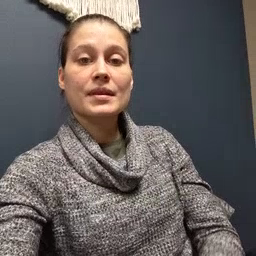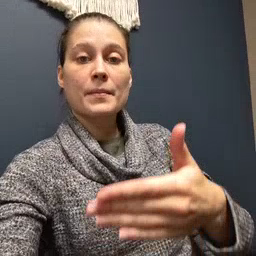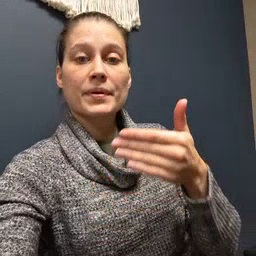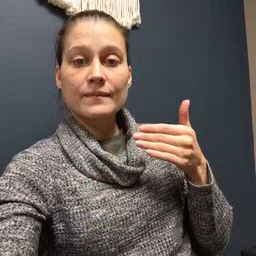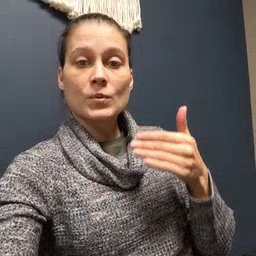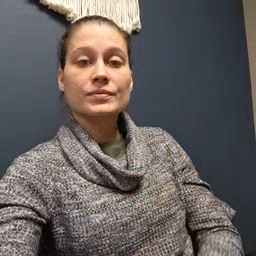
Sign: before